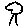
Label: tree